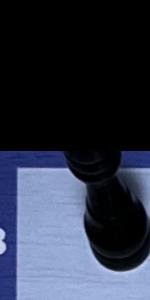
Label: Rook_Black